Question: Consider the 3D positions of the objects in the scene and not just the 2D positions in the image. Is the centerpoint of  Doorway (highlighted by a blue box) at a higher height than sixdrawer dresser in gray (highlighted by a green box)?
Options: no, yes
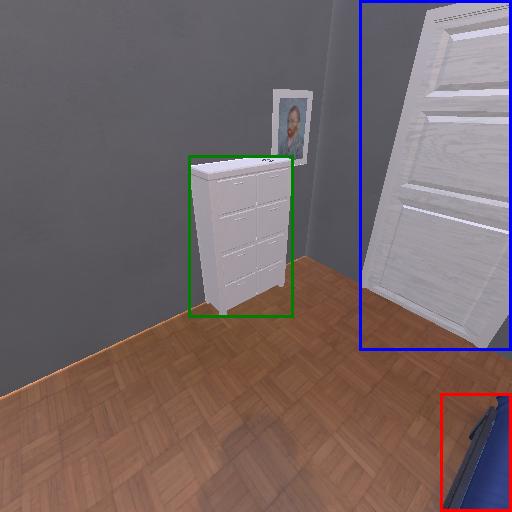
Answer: no